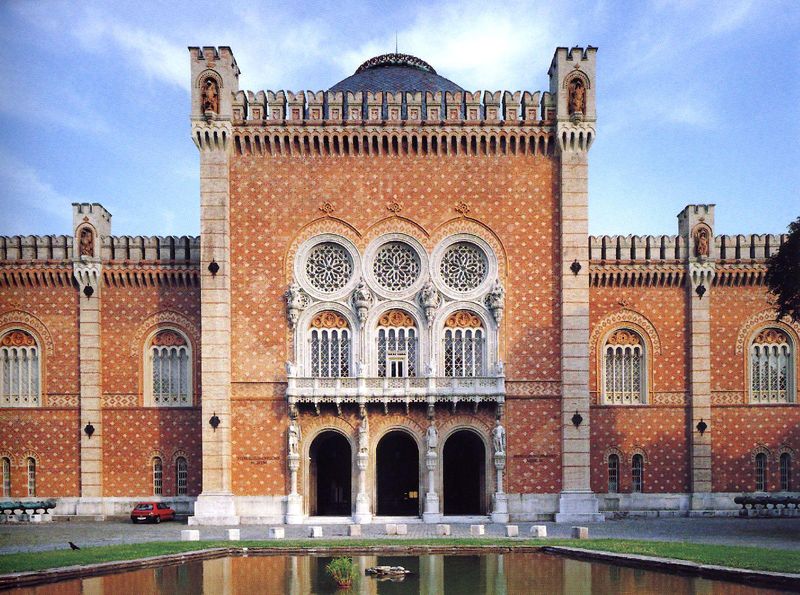
Titel: Arsenal und Heeresgeschichtliches Museum
Künstler: Theophil Hansen
Standort: Wien (EU - AUT)
Schlagwörter: himmel, wasser, teich, fenster, rasen, rot, ornament, architektur, brunnen, rund, bassin, bogen, fassade, türen, mauer, auto, rundbogen, kuppel, tor, zinnen, palast, rundfenster, balustrade, becken, arkaden, tore, romanik, indien, torbögen, protal, aussenwand, wasserspiele, romaik, toore, wasserspieöe